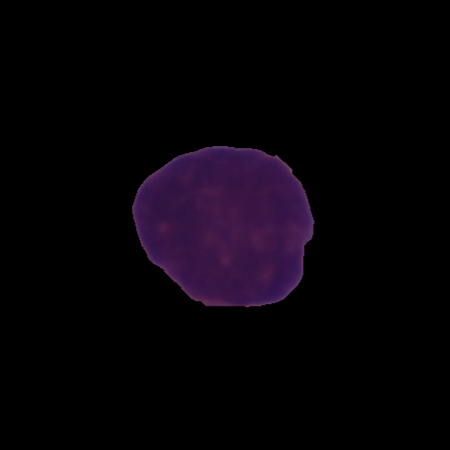
Label: cancer